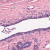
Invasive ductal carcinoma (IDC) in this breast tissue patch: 0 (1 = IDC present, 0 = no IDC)